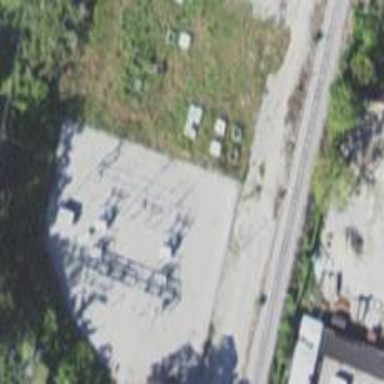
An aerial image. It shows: There is distribution substation enclosed by fence.